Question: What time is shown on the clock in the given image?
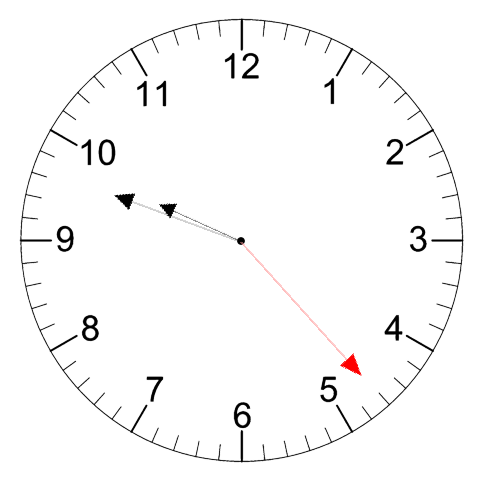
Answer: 09:48:23